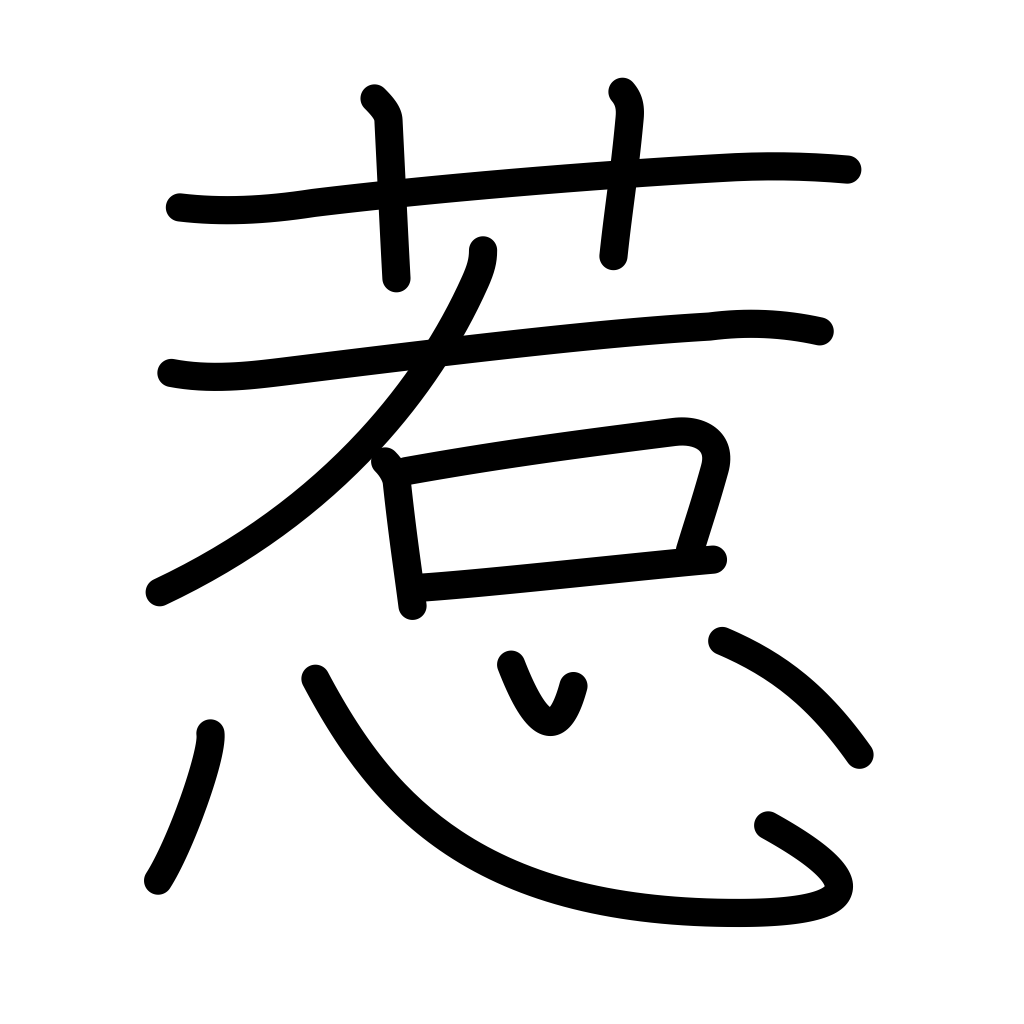
Meaning: attract, captivate